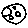
Label: moon